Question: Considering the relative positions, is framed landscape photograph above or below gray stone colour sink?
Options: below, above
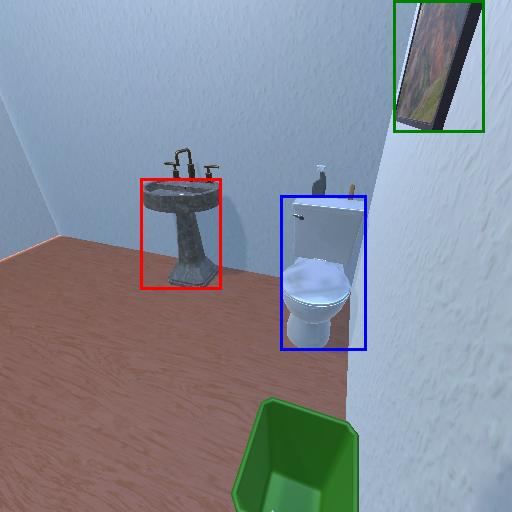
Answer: below